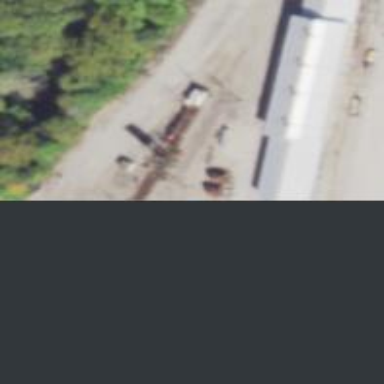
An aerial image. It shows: Rail spur service.